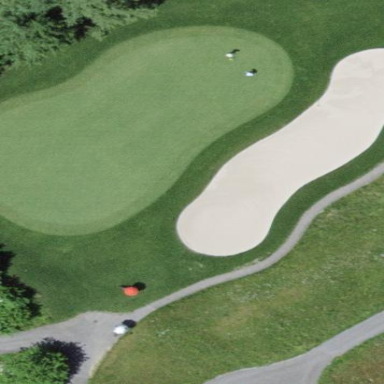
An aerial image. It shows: Golf bunker.